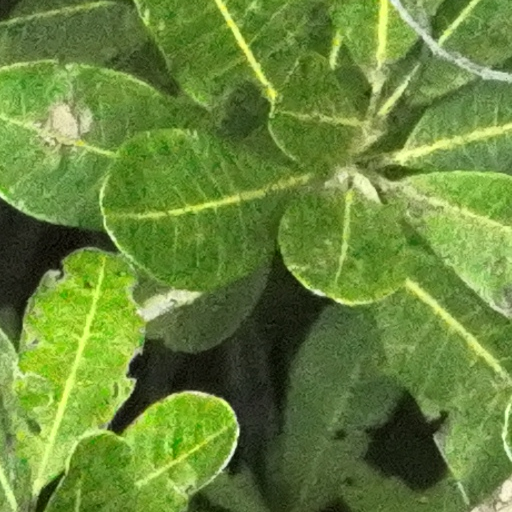
Species: Anacardium excelsum
GBIF accepted scientific name: Anacardium excelsum
Crown area (m\u00b2): 167.186